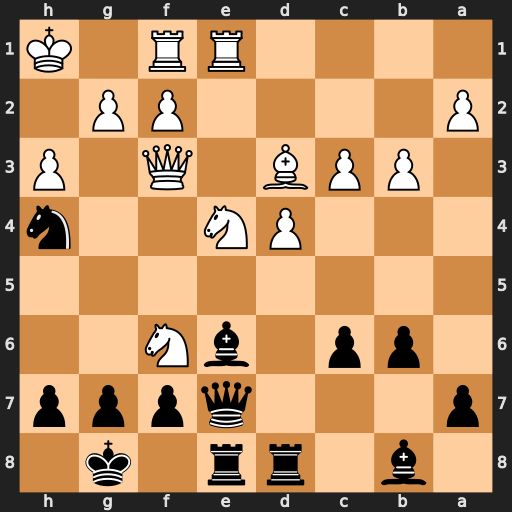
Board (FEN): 1b1rr1k1/p3qppp/1pp1bN2/8/3PN2n/1PPB1Q1P/P4PP1/4RR1K
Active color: b
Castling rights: -
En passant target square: -
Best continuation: gxf6 Nxf6+ Kf8 Nxh7+ Kg7